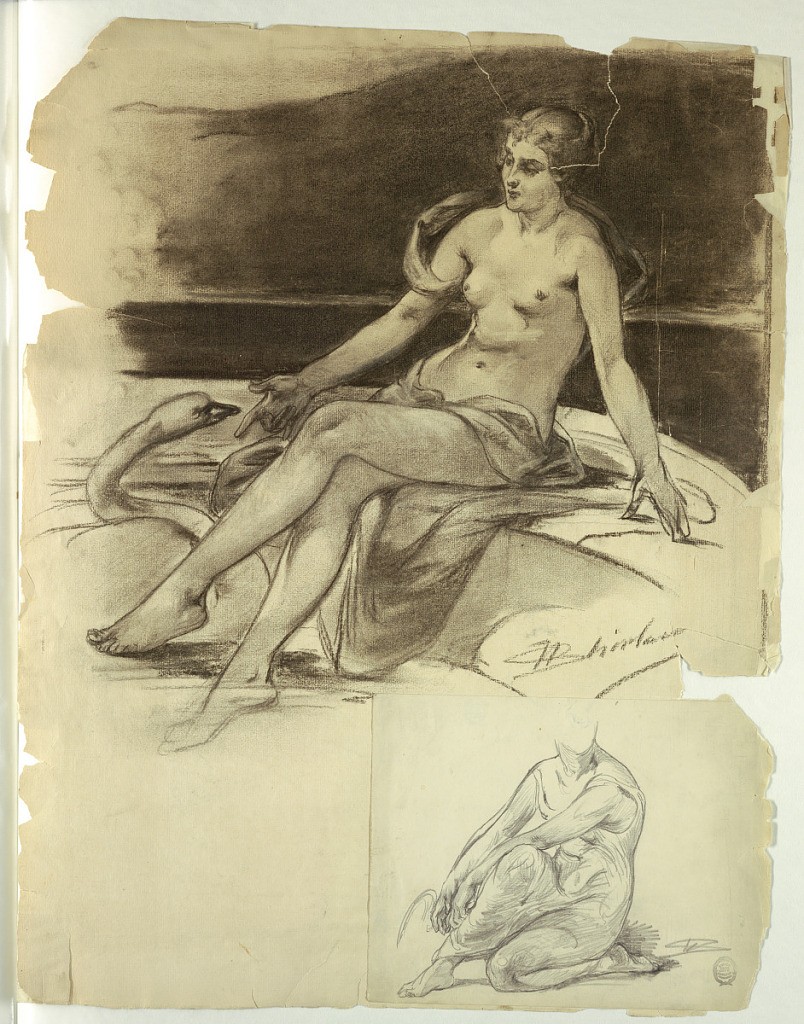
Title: Girl with Swan
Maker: Walter Shirlaw, American, b. Scotland, 1838–1909
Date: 1875–80
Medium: Charcoal, white chalk on paper
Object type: Drawing
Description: A girl sits upon the inside rim of a basin with one foot in the water. She gestures to a swan. A sketch of the figure in an alternate position appears below.